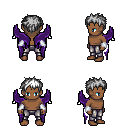
a pixel art fantasy rpg character, male body template, human, dark skin, purple wings, metal pants, white bedhead hairstyle, white cloth bracers, four views (front, back, left, right), 2x2 character sprite sheet, small pixel art, hard edges, no anti-aliasing